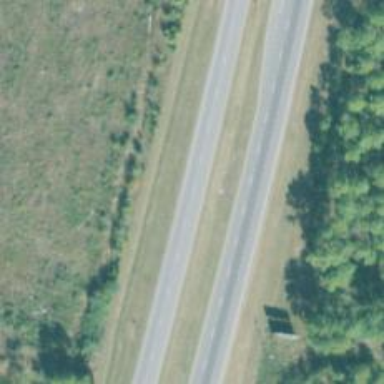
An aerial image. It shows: Trunk highway with expressway features.